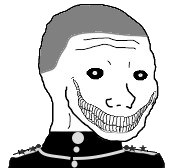
Label: 5_Oomer